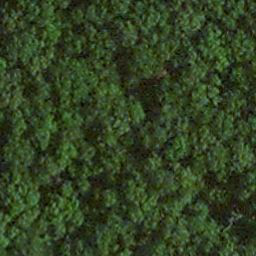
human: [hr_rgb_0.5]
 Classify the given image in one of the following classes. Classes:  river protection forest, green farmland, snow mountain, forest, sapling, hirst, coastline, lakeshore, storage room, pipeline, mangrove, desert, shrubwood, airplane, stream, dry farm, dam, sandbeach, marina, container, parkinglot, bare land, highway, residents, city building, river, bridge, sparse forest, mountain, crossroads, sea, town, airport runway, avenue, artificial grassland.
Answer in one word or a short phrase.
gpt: forest